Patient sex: F
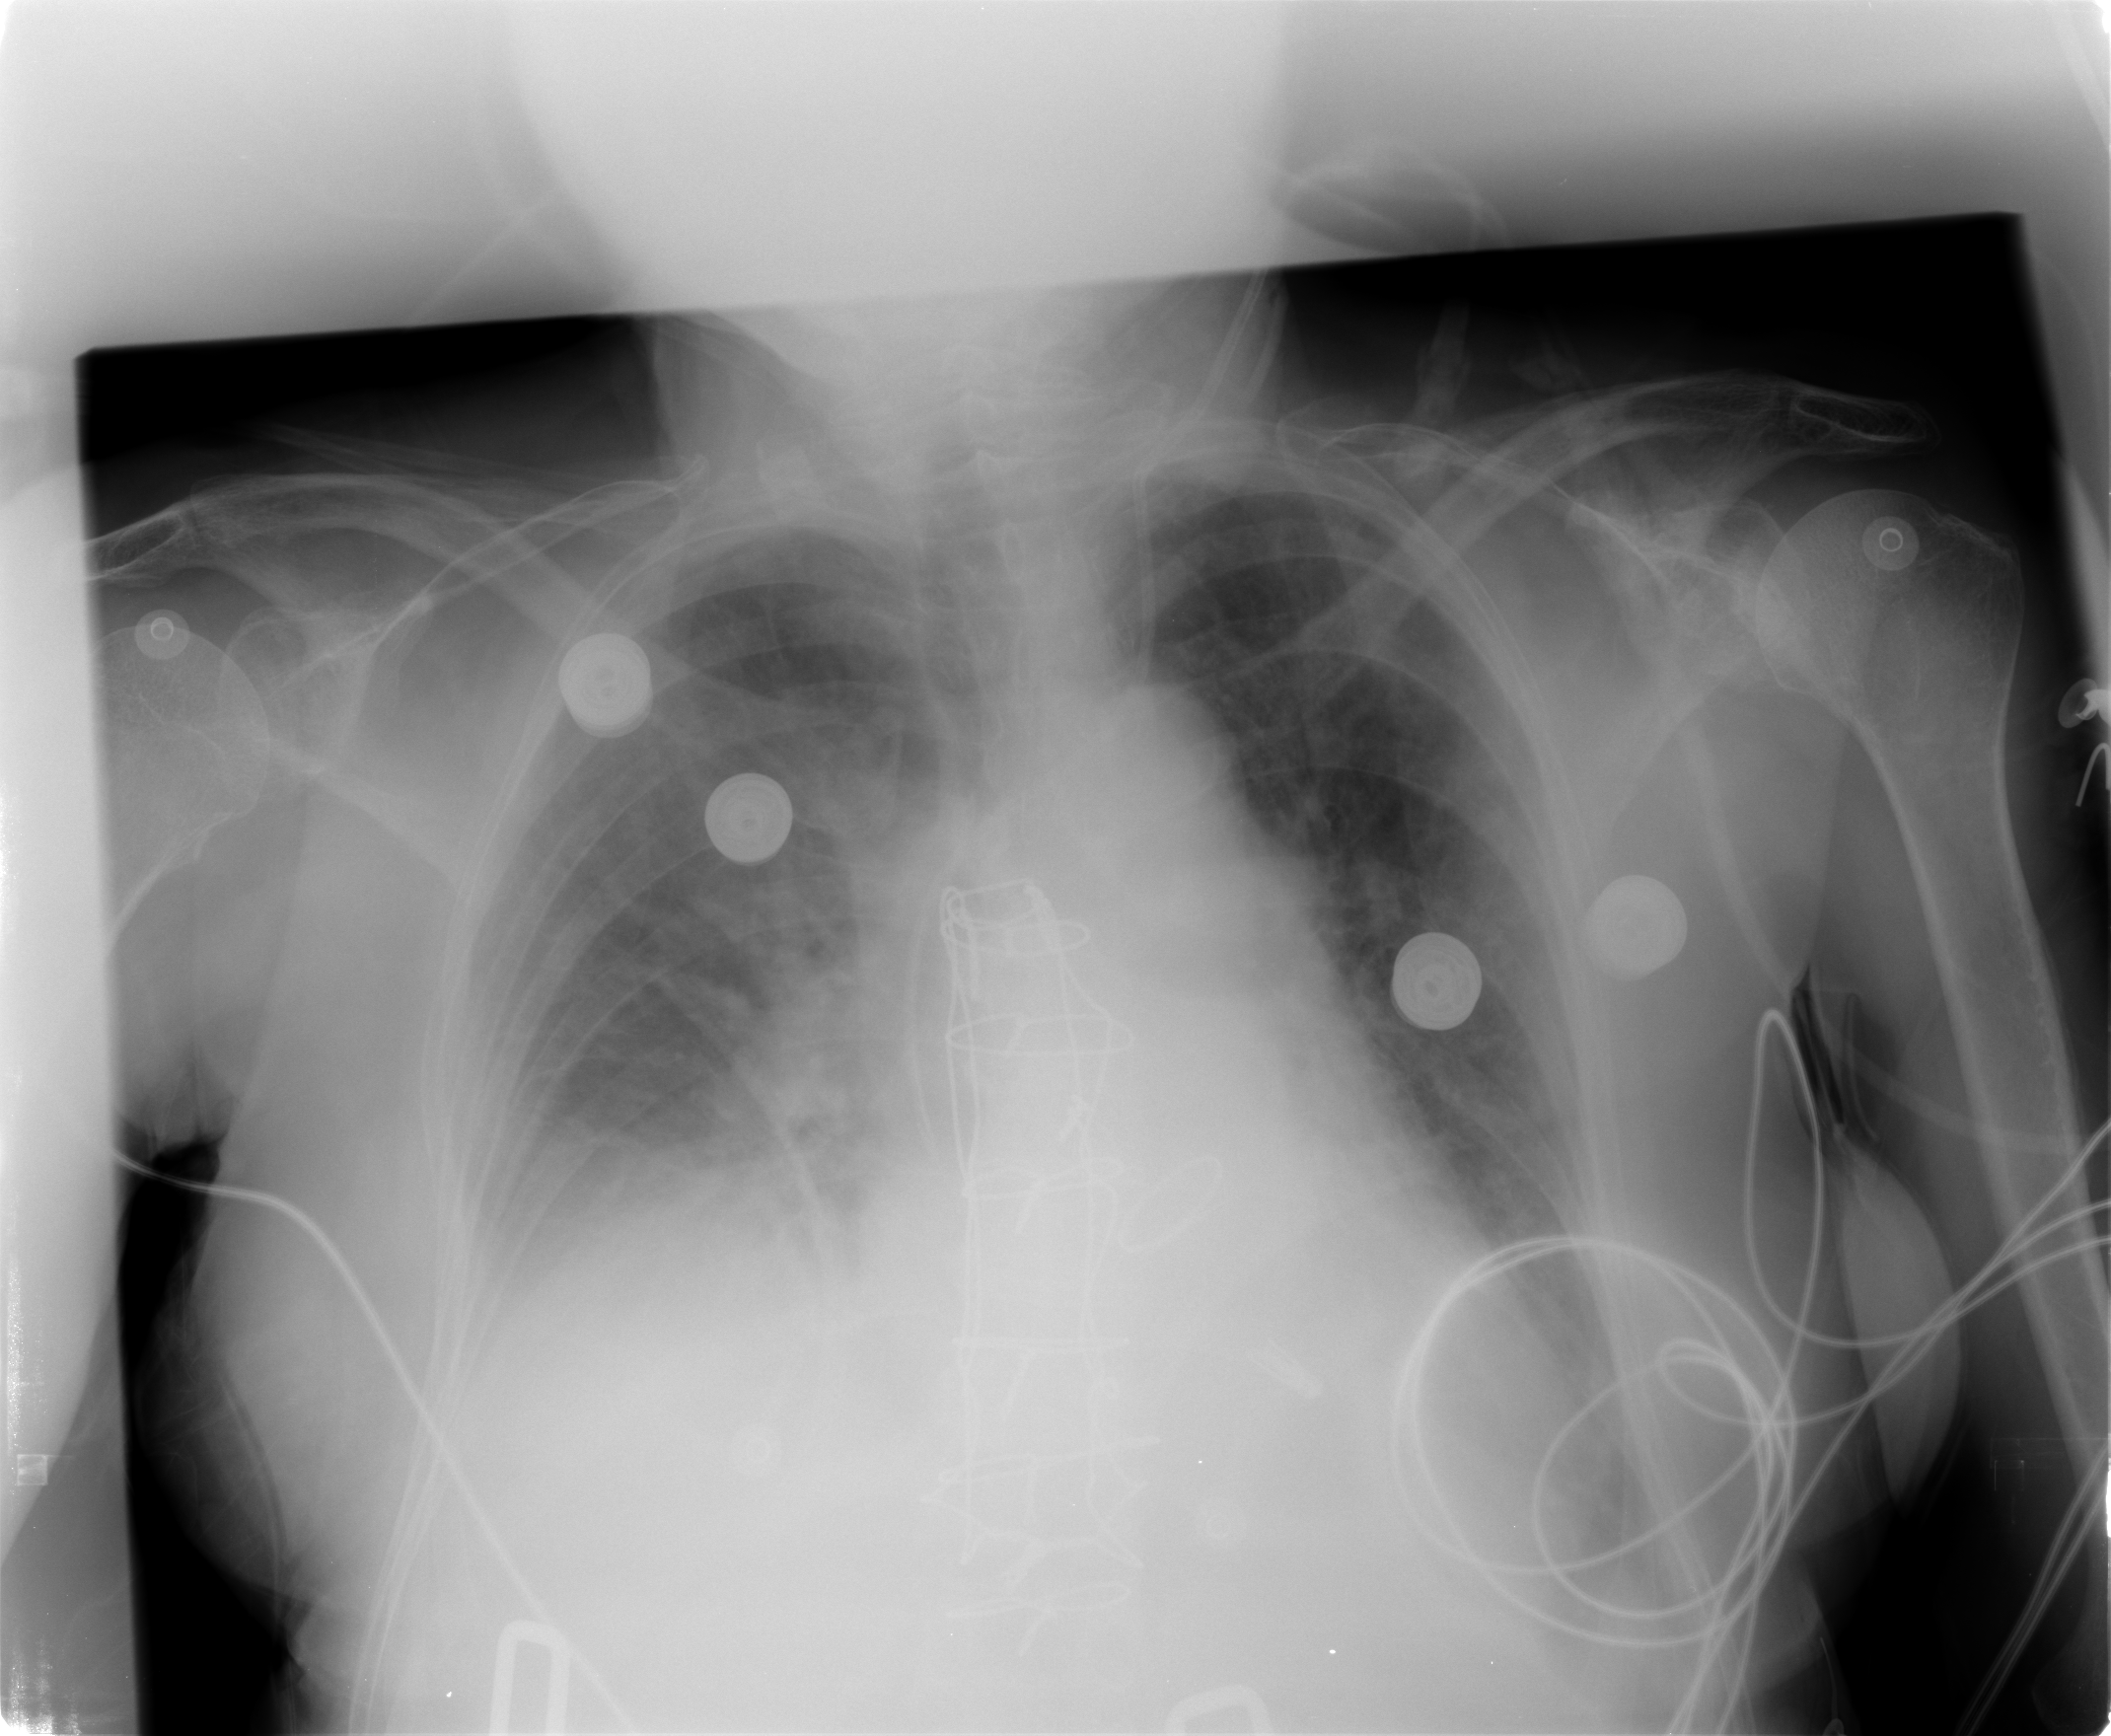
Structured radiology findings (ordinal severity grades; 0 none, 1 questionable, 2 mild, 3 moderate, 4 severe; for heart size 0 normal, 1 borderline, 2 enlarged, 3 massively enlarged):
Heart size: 2
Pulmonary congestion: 2
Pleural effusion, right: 2
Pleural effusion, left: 1
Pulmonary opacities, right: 0
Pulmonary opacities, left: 0
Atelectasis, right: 2
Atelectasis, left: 2